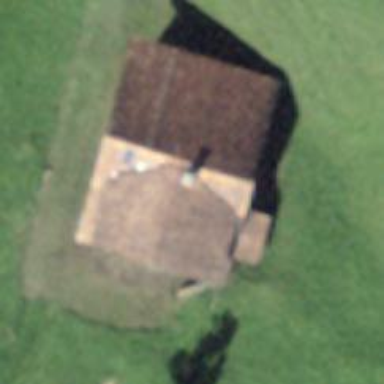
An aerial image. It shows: Cabin is depicted in the image.